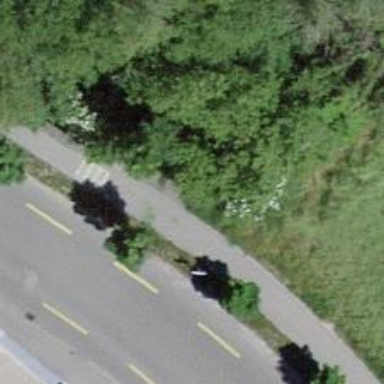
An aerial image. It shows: Bench for seating.